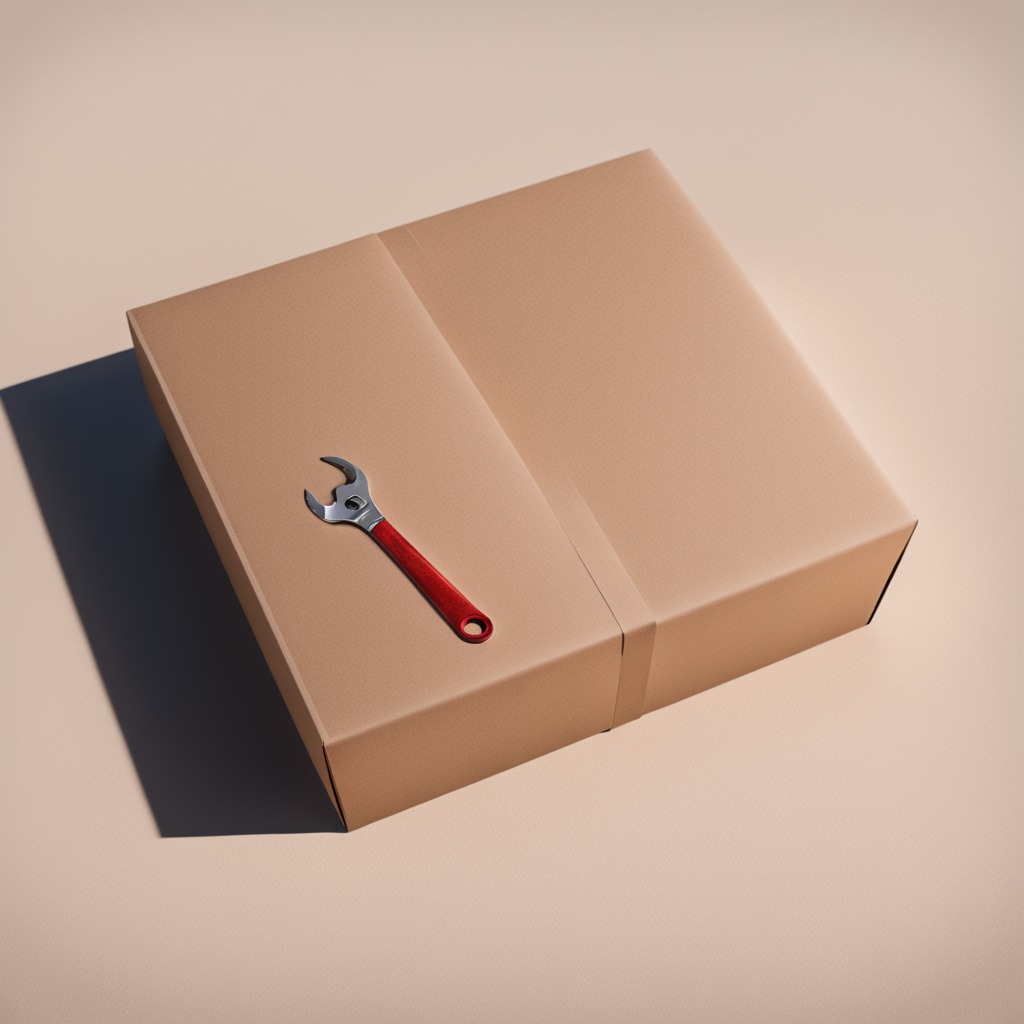
An wrench lying on a clean dry cardboard box surface in an outdoor workshop during daytime bright natural light soft shadows slightly creased but